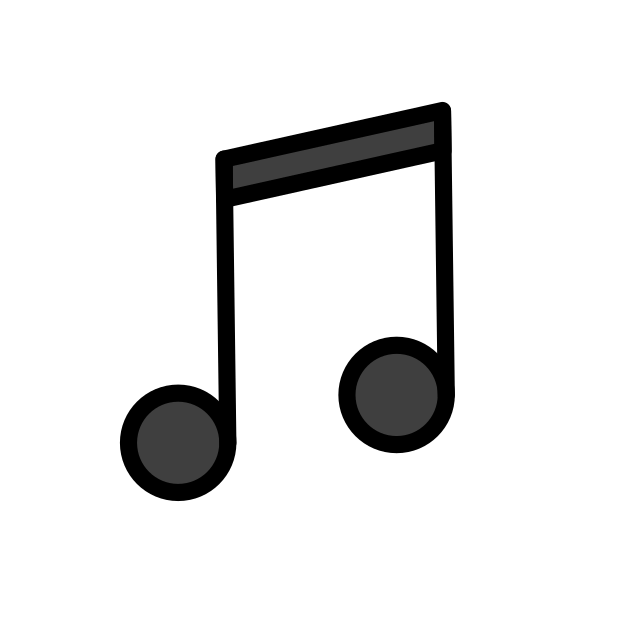
musical note